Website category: book
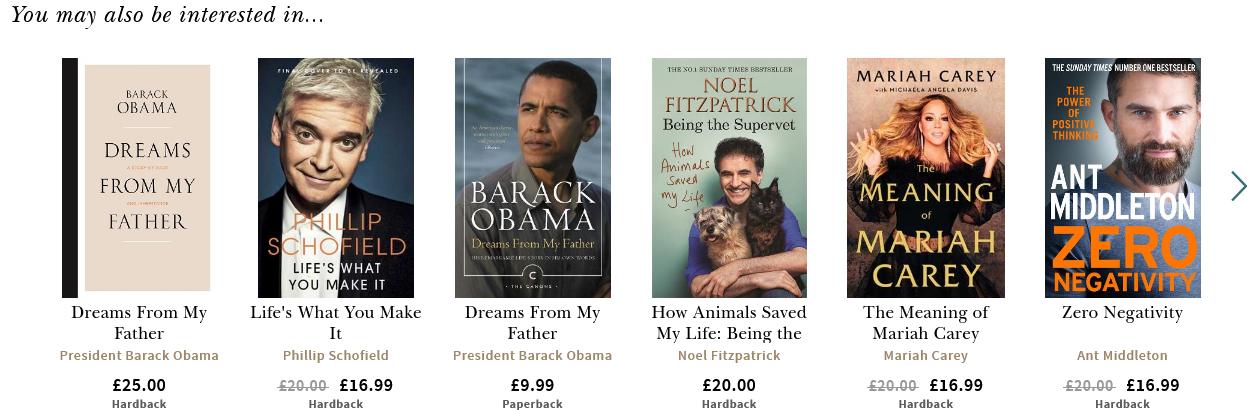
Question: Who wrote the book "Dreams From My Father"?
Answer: President Barack Obama

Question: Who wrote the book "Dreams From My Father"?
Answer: President Barack Obama

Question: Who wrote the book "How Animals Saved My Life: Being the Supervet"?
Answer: Noel Fitzpatrick

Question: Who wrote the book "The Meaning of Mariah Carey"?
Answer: Mariah Carey

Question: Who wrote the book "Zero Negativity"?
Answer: Ant Middleton

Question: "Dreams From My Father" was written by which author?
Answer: President Barack Obama

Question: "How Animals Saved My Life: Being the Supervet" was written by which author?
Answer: Noel Fitzpatrick

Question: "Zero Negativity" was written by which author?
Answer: Ant Middleton

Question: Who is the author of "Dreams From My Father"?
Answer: President Barack Obama

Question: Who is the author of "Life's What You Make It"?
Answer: Phillip Schofield

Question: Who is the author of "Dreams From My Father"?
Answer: President Barack Obama

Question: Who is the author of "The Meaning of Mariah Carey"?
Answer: Mariah Carey

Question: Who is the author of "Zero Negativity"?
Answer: Ant Middleton

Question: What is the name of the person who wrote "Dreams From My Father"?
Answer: President Barack Obama

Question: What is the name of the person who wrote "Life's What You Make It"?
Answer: Phillip Schofield

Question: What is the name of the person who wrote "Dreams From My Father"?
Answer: President Barack Obama

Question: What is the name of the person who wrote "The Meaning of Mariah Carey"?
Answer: Mariah Carey

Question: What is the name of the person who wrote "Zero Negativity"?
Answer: Ant Middleton

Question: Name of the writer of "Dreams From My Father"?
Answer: President Barack Obama

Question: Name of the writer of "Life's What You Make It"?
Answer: Phillip Schofield

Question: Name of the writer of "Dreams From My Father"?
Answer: President Barack Obama

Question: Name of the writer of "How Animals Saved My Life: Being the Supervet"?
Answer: Noel Fitzpatrick

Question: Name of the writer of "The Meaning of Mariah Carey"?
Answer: Mariah Carey

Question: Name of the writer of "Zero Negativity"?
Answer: Ant Middleton

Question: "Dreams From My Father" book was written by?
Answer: President Barack Obama

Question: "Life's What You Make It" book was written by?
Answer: Phillip Schofield

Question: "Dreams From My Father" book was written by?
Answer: President Barack Obama

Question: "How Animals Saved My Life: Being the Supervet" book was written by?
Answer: Noel Fitzpatrick

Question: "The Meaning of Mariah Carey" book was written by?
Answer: Mariah Carey

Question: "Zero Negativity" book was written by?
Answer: Ant Middleton

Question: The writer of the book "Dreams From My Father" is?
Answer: President Barack Obama

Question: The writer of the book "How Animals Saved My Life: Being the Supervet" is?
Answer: Noel Fitzpatrick

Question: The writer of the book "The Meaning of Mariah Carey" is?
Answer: Mariah Carey

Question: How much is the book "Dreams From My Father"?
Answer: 25.00

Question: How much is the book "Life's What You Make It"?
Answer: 16.99

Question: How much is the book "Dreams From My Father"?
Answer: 9.99

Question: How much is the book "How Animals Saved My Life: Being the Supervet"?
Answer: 20.00

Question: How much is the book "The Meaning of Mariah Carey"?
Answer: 16.99

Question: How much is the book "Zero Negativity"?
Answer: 16.99

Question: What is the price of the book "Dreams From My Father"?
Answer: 25.00

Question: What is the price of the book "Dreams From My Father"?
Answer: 9.99

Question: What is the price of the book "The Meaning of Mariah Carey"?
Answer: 16.99

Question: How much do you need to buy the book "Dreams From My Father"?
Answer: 25.00

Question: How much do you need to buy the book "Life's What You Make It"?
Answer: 16.99

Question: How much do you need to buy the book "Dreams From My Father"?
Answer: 9.99

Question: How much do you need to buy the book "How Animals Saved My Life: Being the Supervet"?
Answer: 20.00

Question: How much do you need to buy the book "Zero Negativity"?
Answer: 16.99

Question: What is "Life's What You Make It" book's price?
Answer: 16.99

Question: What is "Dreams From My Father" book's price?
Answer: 9.99

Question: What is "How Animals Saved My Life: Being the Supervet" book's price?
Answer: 20.00

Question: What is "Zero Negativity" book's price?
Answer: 16.99

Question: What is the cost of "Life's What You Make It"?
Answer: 16.99

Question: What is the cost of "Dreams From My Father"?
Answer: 9.99

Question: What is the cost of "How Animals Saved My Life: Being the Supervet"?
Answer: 20.00

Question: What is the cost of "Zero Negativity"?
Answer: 16.99

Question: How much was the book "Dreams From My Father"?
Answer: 25.00

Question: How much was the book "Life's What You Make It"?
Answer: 16.99

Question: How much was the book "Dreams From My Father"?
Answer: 9.99

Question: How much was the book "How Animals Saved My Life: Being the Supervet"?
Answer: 20.00

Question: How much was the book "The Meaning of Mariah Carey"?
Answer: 16.99

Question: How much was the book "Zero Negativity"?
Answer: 16.99

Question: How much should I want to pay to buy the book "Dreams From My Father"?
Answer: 25.00

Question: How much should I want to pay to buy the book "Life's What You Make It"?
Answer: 16.99

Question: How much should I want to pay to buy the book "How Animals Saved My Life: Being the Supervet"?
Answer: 20.00